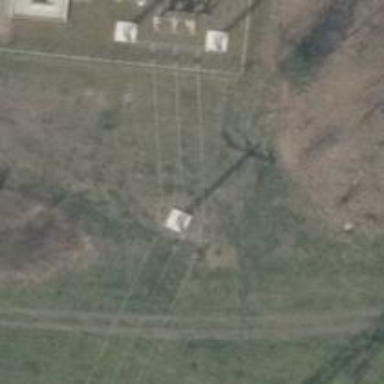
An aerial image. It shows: Power pole.